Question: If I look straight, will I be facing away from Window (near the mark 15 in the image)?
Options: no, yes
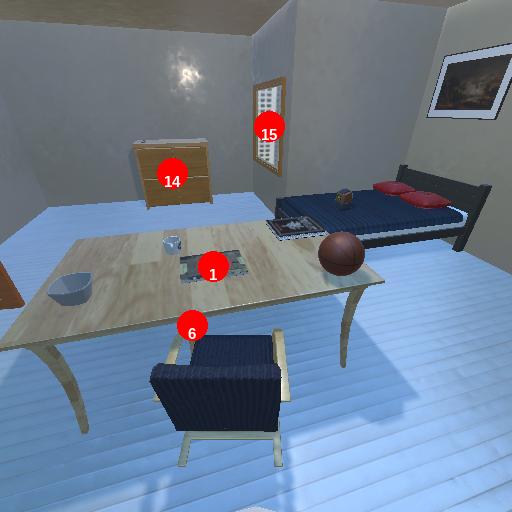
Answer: no